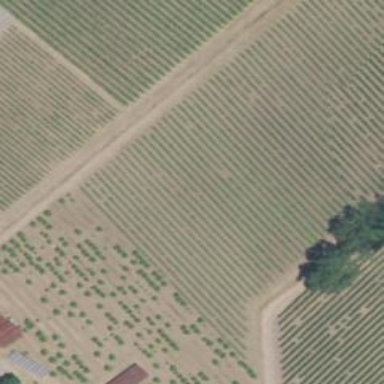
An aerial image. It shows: Vineyard with wine grapes as the main crop.